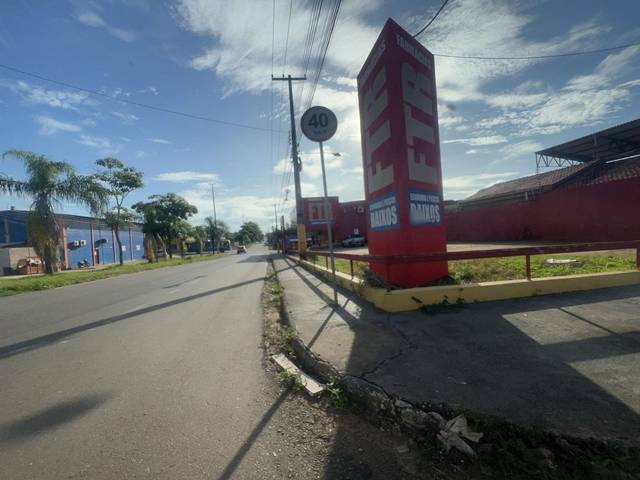
Region: Brazil
Coordinates: -8.775, -63.9